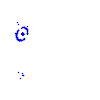
Particle: kaon